Question: here i have a quick question on webview.
My requirement is capture the webview and save the file in sdcard to that i used below code.
Below code for generating Bitmap from webview
Webview to Bitmap :
'''
webview.measure(MeasureSpec.makeMeasureSpec(
MeasureSpec.UNSPECIFIED, MeasureSpec.UNSPECIFIED),
MeasureSpec.makeMeasureSpec(0, MeasureSpec.UNSPECIFIED));
webview.layout(0, 0, webview.getMeasuredWidth(),
webview.getMeasuredHeight());
webview.setDrawingCacheEnabled(true);
webview.buildDrawingCache();
bitmap = Bitmap.createBitmap(webview.getMeasuredWidth(),
webview.getMeasuredHeight(), Bitmap.Config.ARGB_8888);
Canvas bigcanvas = new Canvas(bitmap);
Paint paint = new Paint();
int iHeight = bitmap.getHeight();
bigcanvas.drawBitmap(bitmap, 0, iHeight, paint);
webview.draw(bigcanvas);
}
catch (Exception e)
{
e.printStackTrace();
}
webview.setDrawingCacheEnabled(false);
'''
below code for to save the file in memory for that
To save as file :
'''
File myDir = new File(Environment.getExternalStorageDirectory(), "Sample");
if (myDir.exists())
{
}
else
{
myDir.mkdir();
}
String fname = "sample" + ".png";
file1 = new File(myDir, fname);
if(bitmap!=null)
{
try
{
FileOutputStream out = new FileOutputStream(file1);
bitmap.compress(Bitmap.CompressFormat.PNG, 10, out);
out.flush();
out.close();
}
catch (Exception e)
{
e.printStackTrace();
}}
'''
but here webview loading fine but not capturing completely in android 5.0(lollipop) as shown in below image

how can i resolve this issue? please give me suggestions or some snippet of code.
Thanks in advance..
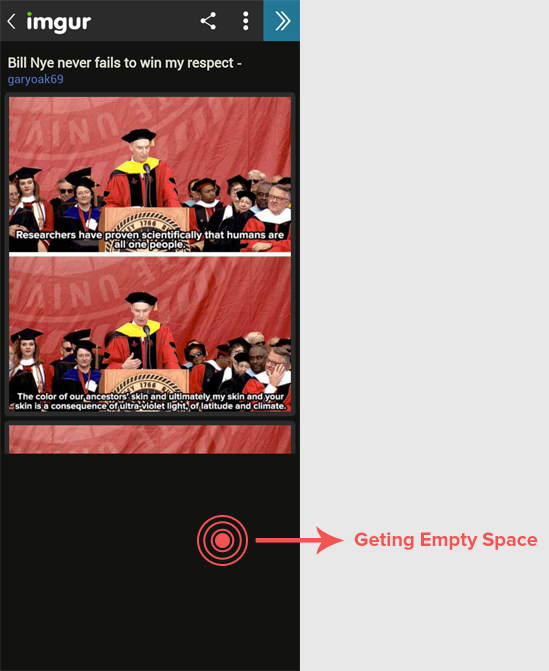
Answer: You need to call WebView.enableSlowWholeDocumentDraw() before creating any WebViews. That is, if you have any WebViews in your layout, make sure you call this method before calling setContentView() in your onCreate() shown below.
'''
if (Build.VERSION.SDK_INT >= 21) {
webview.enableSlowWholeDocumentDraw ();
}
'''
its working fine for me..